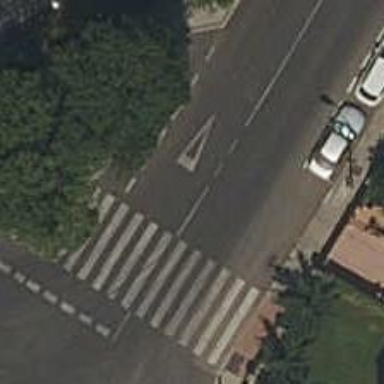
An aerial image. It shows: Zebra crossing on footway.